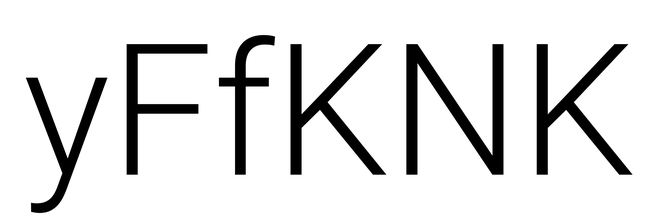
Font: Roboto_Light